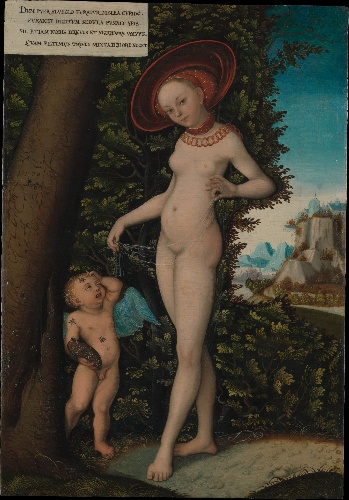
Title: Venus with Cupid the Honey Thief
Artist: Lucas Cranach the Elder
Artist bio: German, Kronach 1472–1553 Weimar
Date: ca. 1580–1620
Object type: Painting
Classification: Paintings
Medium: Oil on oak panel
Dimensions: 14 5/16 x 9 15/16 in. (36.3 x 25.2 cm)
Department: Robert Lehman Collection
Credit line: Robert Lehman Collection, 1975
Accession year: 1975
Repository: Metropolitan Museum of Art, New York, NY
Tags: Cupid|Venus|Bees